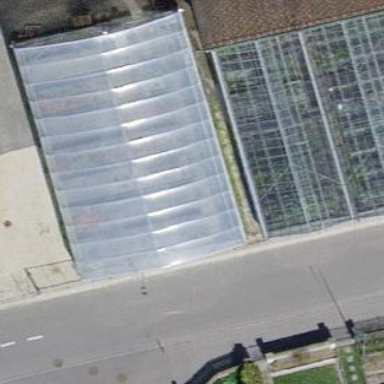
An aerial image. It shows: Greenhouse used for horticulture.